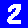
Digit: 2